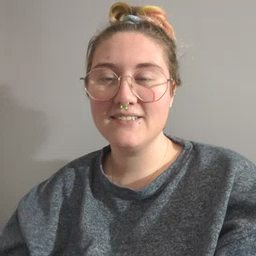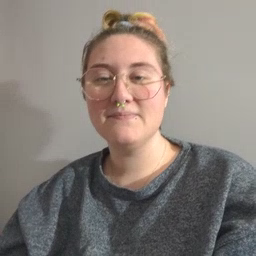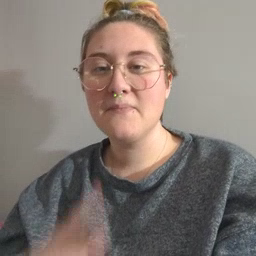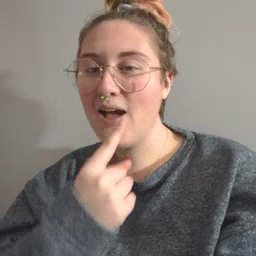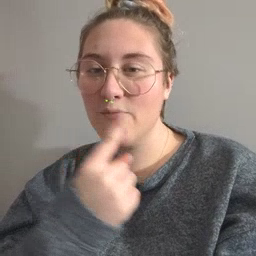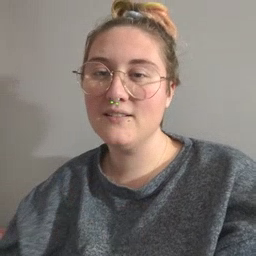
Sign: mouth